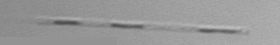
Label: Leptocylindrus